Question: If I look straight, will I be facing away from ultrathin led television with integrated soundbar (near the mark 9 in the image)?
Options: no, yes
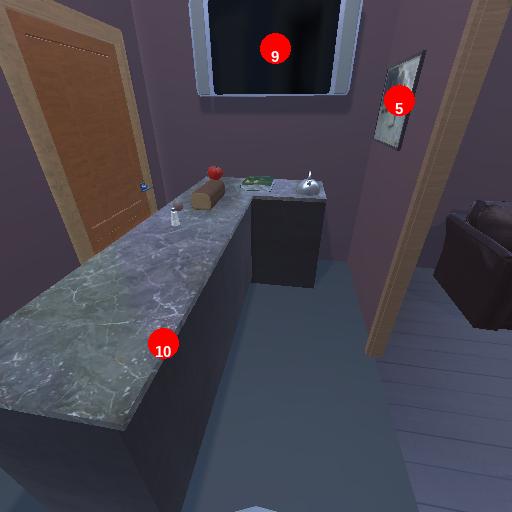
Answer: no